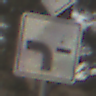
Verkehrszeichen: VerlaufVorfahrtsstrasse6
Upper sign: Vorfahrtsstrasse
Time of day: SunriseSunset
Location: Outdoor (RoadRail)
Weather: PartlyCloudy
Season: NotSpecified
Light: Natural